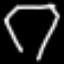
Label: diamond